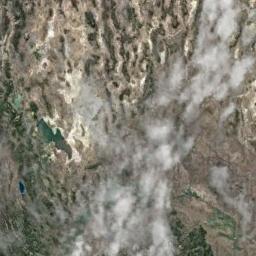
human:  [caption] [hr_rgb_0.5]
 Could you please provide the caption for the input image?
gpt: The white cloud is above bare land .

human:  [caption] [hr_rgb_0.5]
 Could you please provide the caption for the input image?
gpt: A white cloud floats above the forest and river .

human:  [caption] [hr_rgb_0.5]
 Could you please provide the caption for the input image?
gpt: The stratocumulus are located above the wasteland and some vegetation are in the wasteland .

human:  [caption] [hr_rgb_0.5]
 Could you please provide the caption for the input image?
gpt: Sparse white clouds on the ground where green and yellow intersect .

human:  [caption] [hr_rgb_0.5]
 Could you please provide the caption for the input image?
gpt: There are some gauzy gray clouds over a brown plain .